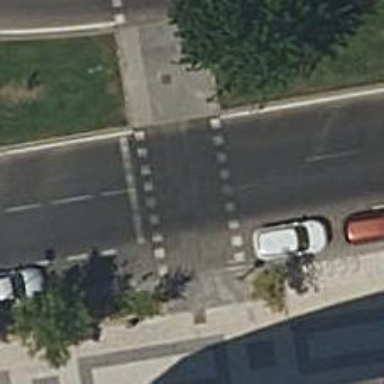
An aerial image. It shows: Crossing with traffic signals.